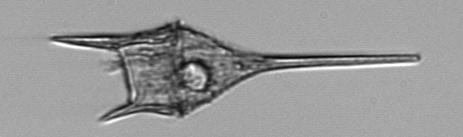
Label: Tripos_lineatus